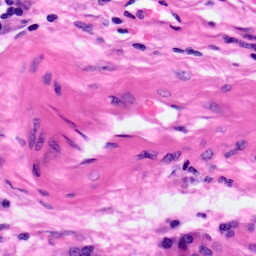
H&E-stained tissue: Pancreatic